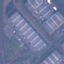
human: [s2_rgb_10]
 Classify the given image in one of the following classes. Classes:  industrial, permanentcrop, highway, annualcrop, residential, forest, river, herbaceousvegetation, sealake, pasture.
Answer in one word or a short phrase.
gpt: Industrial